Question: I'm trying to show same table results in one column and it goes well using:
'''
$sql = "(select * from ( select start as date from my_table union all select end from my_table ) tmp WHERE date > SUBDATE(CURDATE(),0) order by date limit 10)";
'''
To imagine what I want to do:

Any ideas?
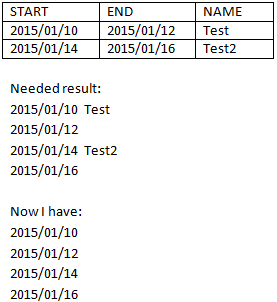
Answer: A more efficient way to achieve that result:
'''
( SELECT s.start AS 'date'
, s.name AS 'name'
FROM my_table s
WHERE s.start > CURDATE() - INTERVAL 0 DAY
ORDER BY s.start
LIMIT 10
)
UNION ALL
( SELECT e.end AS 'date'
, NULL AS 'name'
FROM my_table e
WHERE e.end > CURDATE() - INTERVAL 0 DAY
ORDER BY e.end
LIMIT 10
)
ORDER BY 'date'
LIMIT 10
'''
NOTES: Since the maximum number of rows to be returned is 10, we only need to return 10 rows with the 'start' date, and 10 rows with the 'end' date. This will avoid creating an enormous resultset that MySQL will have to sort ("Using filesort") to get them in the right order.
We can also avoid an outer select, using an "implicit" UNION ALL operation. (This is a MySQL extension to the SQL standard, not requiring an outer query.)
We include the value of the 'name' column along with the 'start' dates, and we include a static dummy value for the 'name' column with the 'end' dates. We do this so to satisfy the requirements of the 'UNION ALL' operation (i.e. number of columns and datatypes of the columns has to match.) We could just as easily supply an empty string, or any other literal value, in place of the NULL.
MySQL can satisfy the query very efficiently if a suitable indexes are available, e.g.
'''
... ON my_table ('start','name')
... ON my_table ('end')
'''
We're assuming that 'start' and 'end' are datatype 'DATE'. If those are stored as 'VARCHAR', then we want to modify the expression on the right side of the inequality comparisons in the queries, so that they return compatible and comparable datatypes and values.